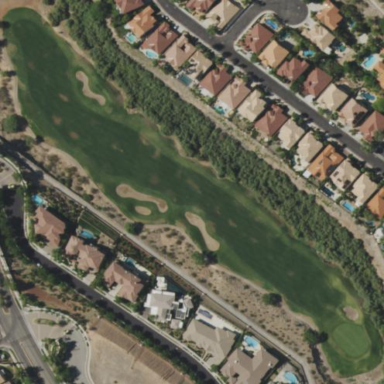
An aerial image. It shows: Area with grass used as rough in golf course.